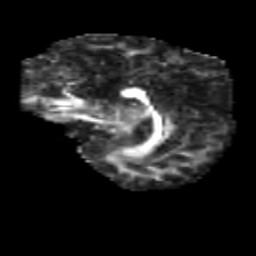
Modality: FA
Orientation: sagittal
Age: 7
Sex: female
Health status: healthy